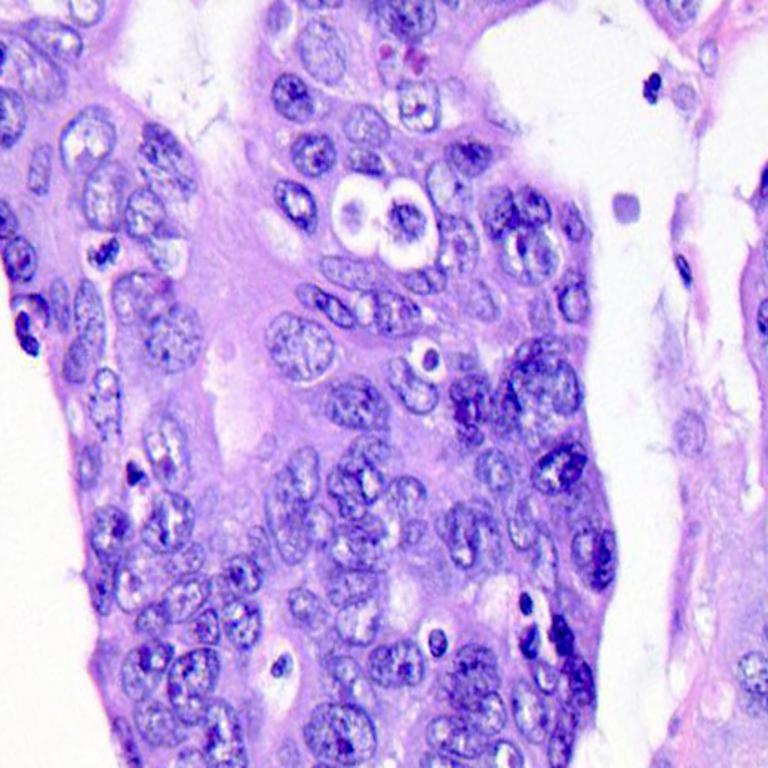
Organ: colon
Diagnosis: adenocarcinomas